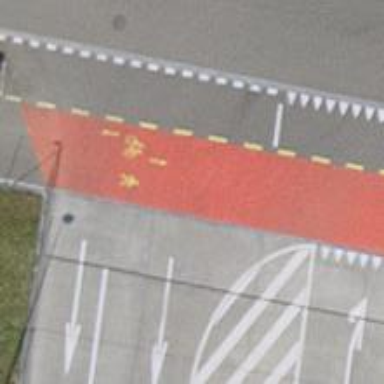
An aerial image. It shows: Unmarked crossing on the road.